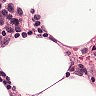
Metastatic tissue present: no